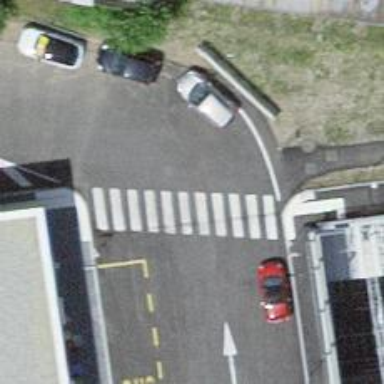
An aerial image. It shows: Uncontrolled road crossing with markings.